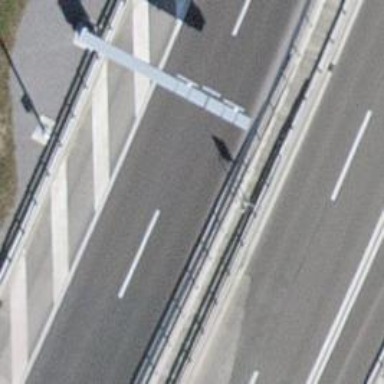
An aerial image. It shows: Asphalt motorway.